Field crop: maize
Growth stage: 2
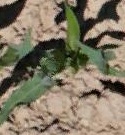
Species: maize